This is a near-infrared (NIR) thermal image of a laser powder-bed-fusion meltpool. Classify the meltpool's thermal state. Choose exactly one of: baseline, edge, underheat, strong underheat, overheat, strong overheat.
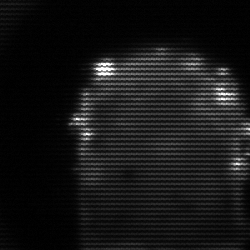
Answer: baseline